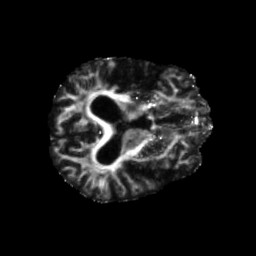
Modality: FA
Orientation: axial
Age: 71
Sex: male
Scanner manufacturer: siemens
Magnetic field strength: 3 T
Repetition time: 5.47 s
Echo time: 0.0854 s